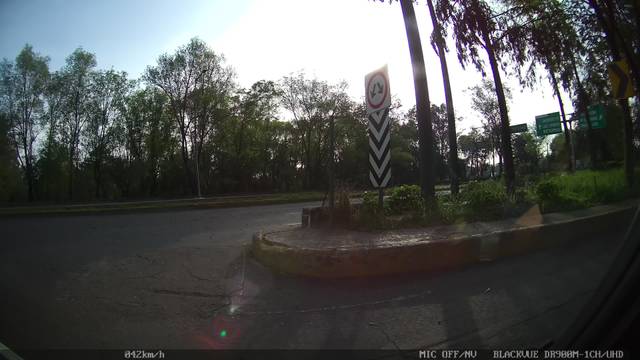
Region: Mexico
Coordinates: 19.419, -99.194